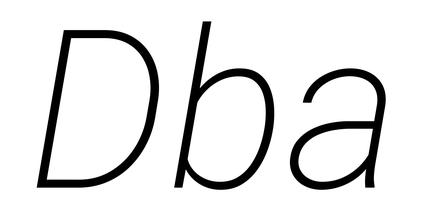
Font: Roboto-Italic_ExtraLight_Italic